Field crop: tomato
Growth stage: 1
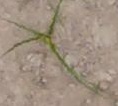
Species: cyperus